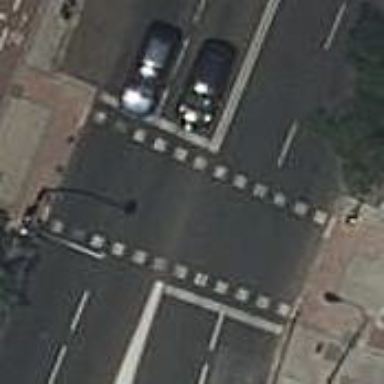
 with parking available on the street side."